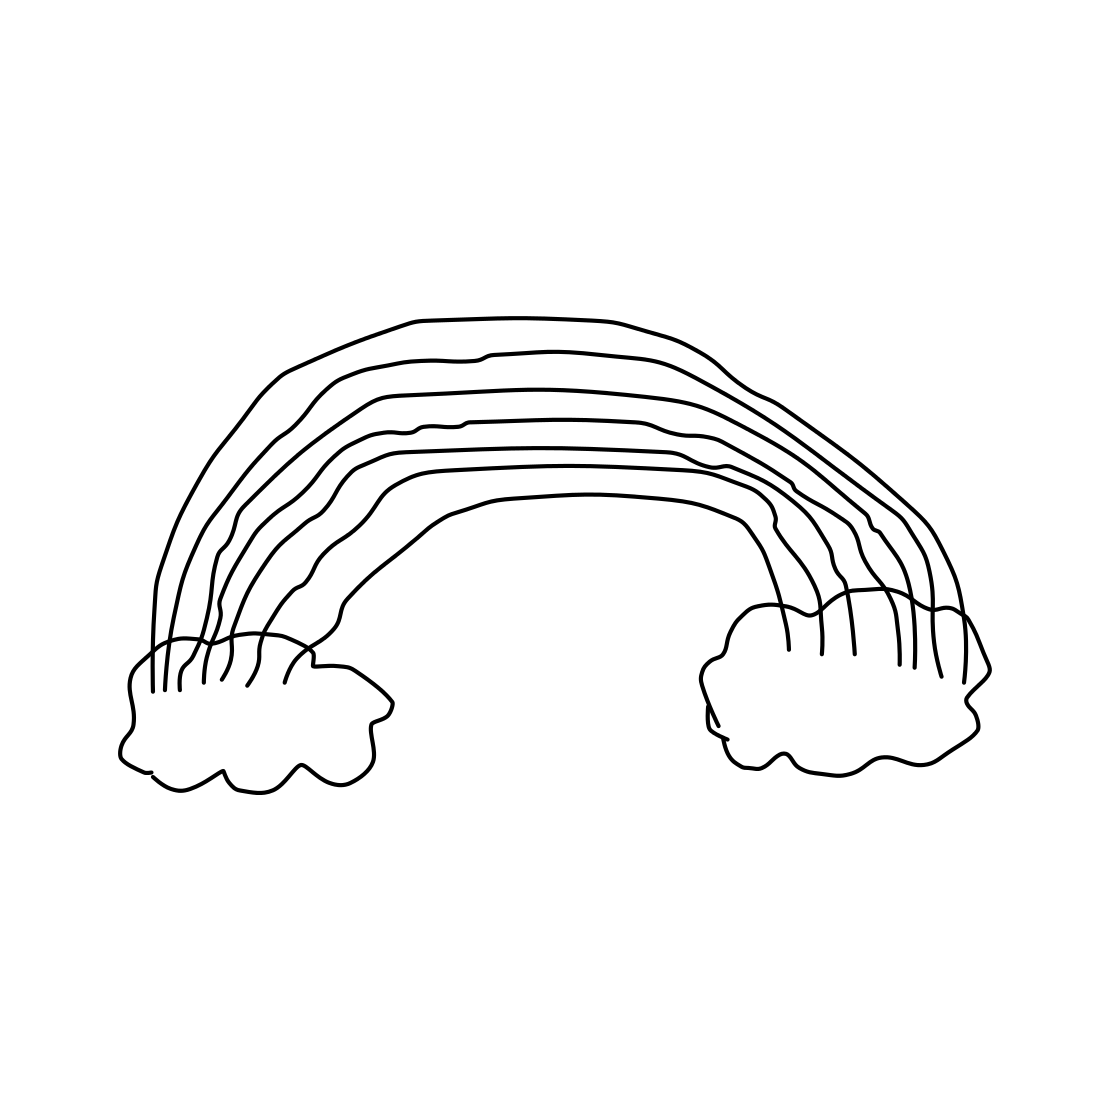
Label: rainbow